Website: macys
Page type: billing-address
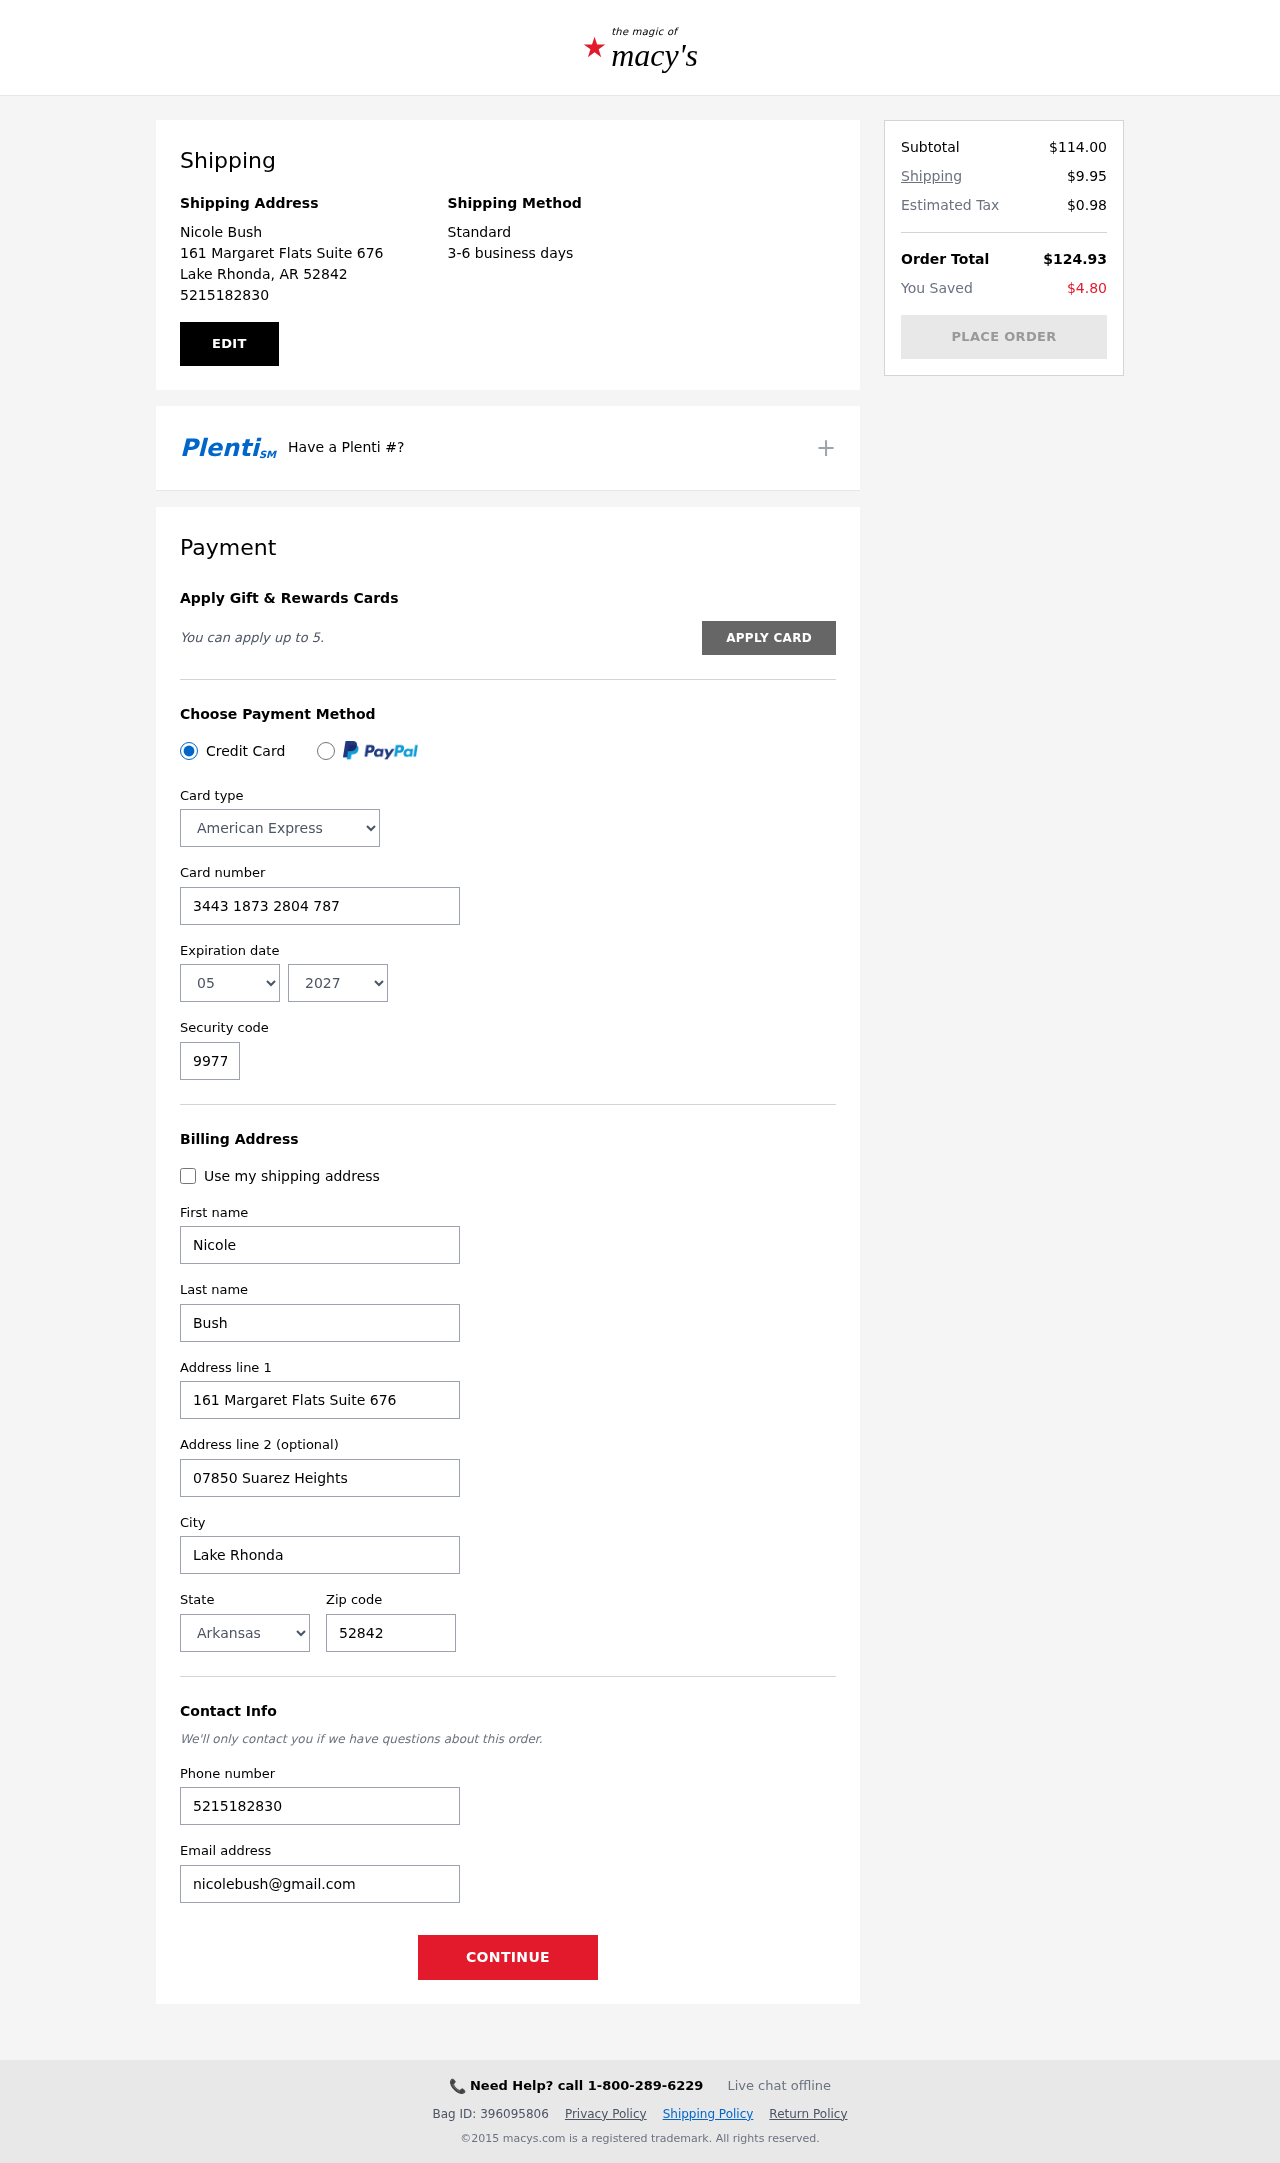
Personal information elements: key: PII_CARD_CVV
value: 9977
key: PII_CARD_EXPIRY_MONTH
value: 05
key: PII_CARD_EXPIRY_YEAR
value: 27
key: PII_CARD_NUMBER
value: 3443 1873 2804 787
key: PII_CARD_TYPE
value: American Express
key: PII_CITY
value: Lake Rhonda
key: PII_CITY_STATE_ZIP
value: Lake Rhonda, AR 52842
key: PII_EMAIL
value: nicolebush@gmail.com
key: PII_FIRSTNAME
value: Nicole
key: PII_FULLNAME
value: Nicole Bush
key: PII_LASTNAME
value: Bush
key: PII_PHONE
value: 5215182830
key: PII_POSTCODE
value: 52842
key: PII_STATE
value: Arkansas
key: PII_STREET
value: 161 Margaret Flats Suite 676
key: PII_STREET2
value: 07850 Suarez Heights
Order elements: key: ORDER_SUBTOTAL
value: $114.00
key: ORDER_SHIPPING_COST
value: $9.95
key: ORDER_TAX
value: $0.98
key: ORDER_TOTAL
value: $124.93
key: ORDER_SAVINGS
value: $4.80